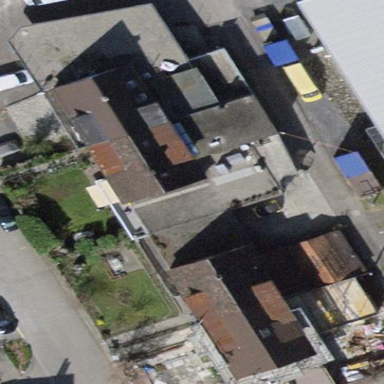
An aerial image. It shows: Semidetached house with flat roof.